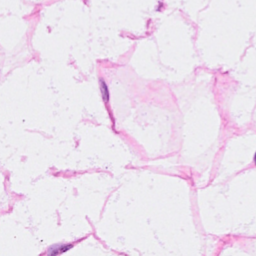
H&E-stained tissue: Breast